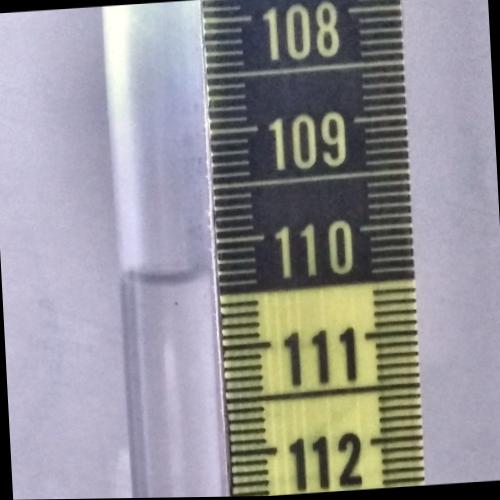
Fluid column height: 110.3 cm